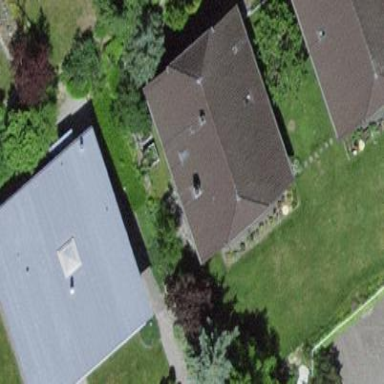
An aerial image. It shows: Detached building with skillion roof shape.